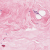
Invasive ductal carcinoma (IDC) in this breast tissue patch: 0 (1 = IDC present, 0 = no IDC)